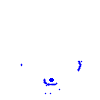
Particle: electron